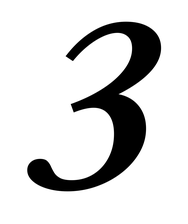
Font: LibreCaslonText-Italic_SemiBold_Italic